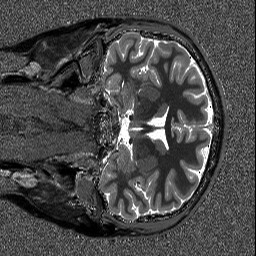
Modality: T1map
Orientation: coronal
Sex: male